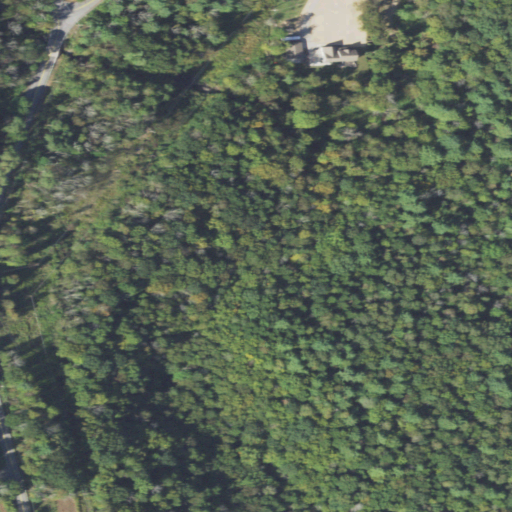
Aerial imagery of valley in Pennsylvania named Whippoorwill Hollow containing mixed forest, evergreen forest, deciduous forest, open development, pasture, woody wetlands, and low intensity development